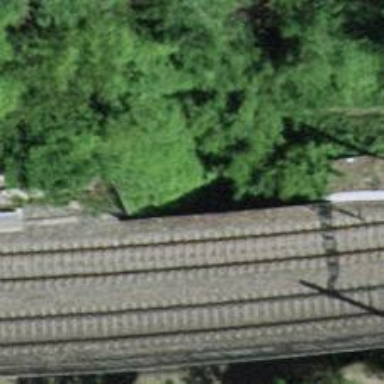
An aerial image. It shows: Path through tunnel.